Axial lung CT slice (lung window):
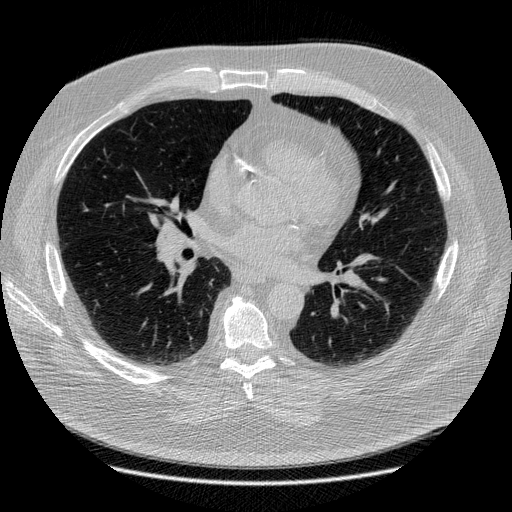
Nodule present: no